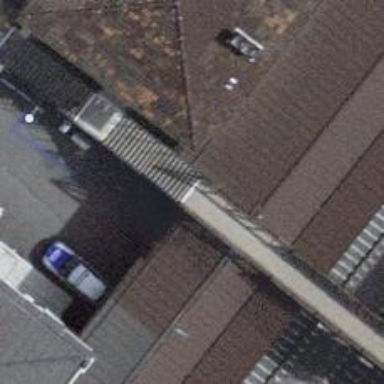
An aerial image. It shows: Concrete steps.